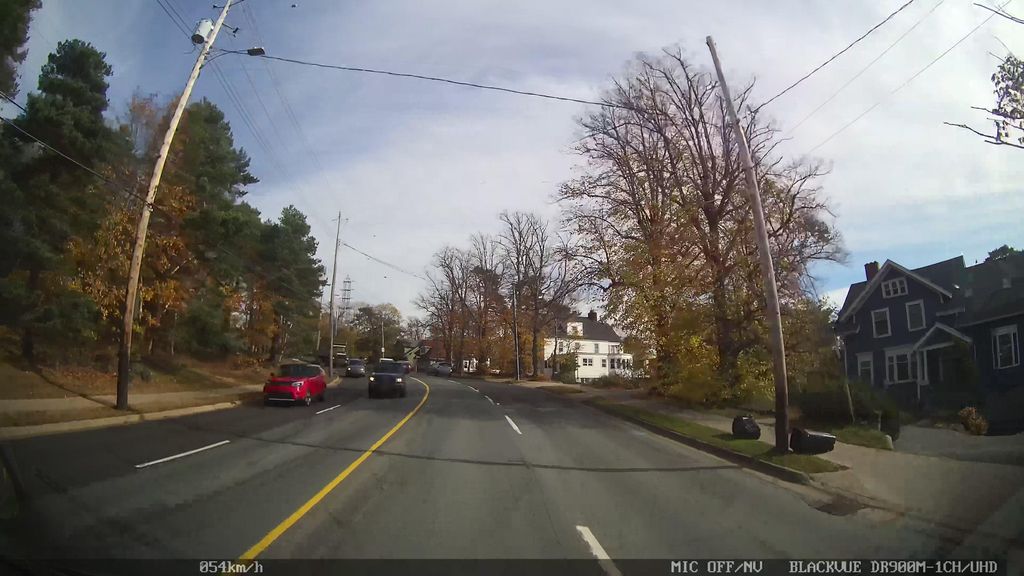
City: halifax